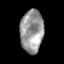
Tissue: skin
Cell type: Epithelial cells
Senescence score: 0.1852
Nuclear area (px): 967
Mean DAPI intensity: 152.505